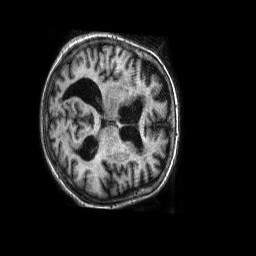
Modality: T1w
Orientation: axial
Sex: female
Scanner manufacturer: philips
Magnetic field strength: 1.5 T
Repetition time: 0.008302 s
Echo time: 0.003806 s